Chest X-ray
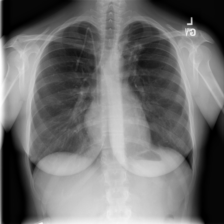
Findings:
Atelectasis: negative
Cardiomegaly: negative
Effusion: negative
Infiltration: positive
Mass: negative
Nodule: positive
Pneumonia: negative
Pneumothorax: negative
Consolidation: negative
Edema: negative
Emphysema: negative
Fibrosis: negative
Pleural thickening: negative
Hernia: negative